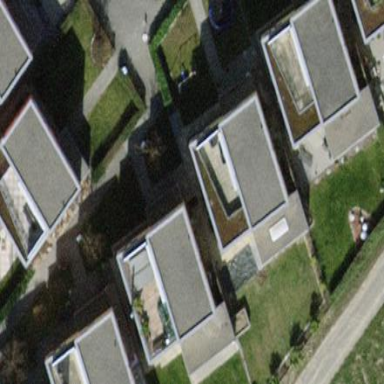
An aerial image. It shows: House with flat roof.